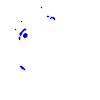
Particle: electron